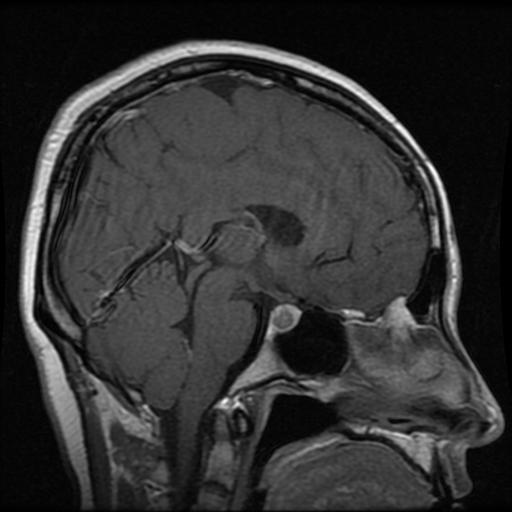
Label: pituitary